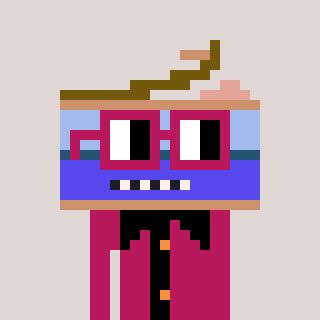
a pixel art character with square dark red glasses, a canned ham-shaped head and a darkpink-colored body on a warm background